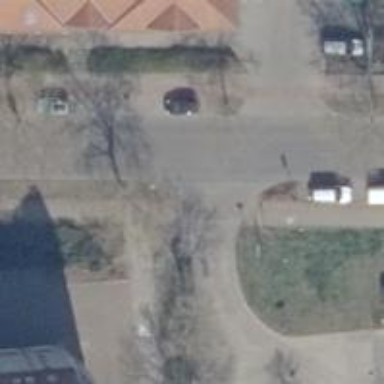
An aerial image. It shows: Concrete road within living street.